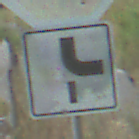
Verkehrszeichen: VerlaufVorfahrtsstrasse10
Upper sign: Stop
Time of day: Midday
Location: Outdoor (Special)
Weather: PartlyCloudy
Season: NotSpecified
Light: Natural